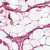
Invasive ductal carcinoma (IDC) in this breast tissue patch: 0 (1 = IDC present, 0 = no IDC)